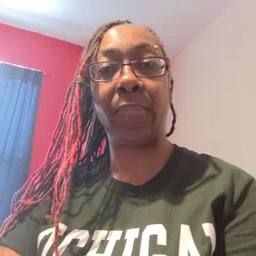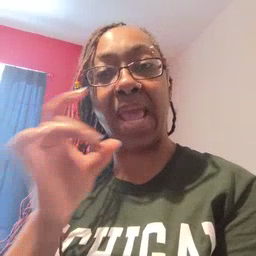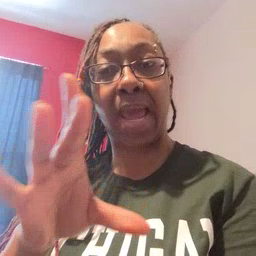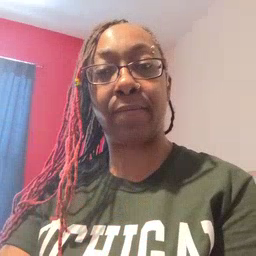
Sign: hate